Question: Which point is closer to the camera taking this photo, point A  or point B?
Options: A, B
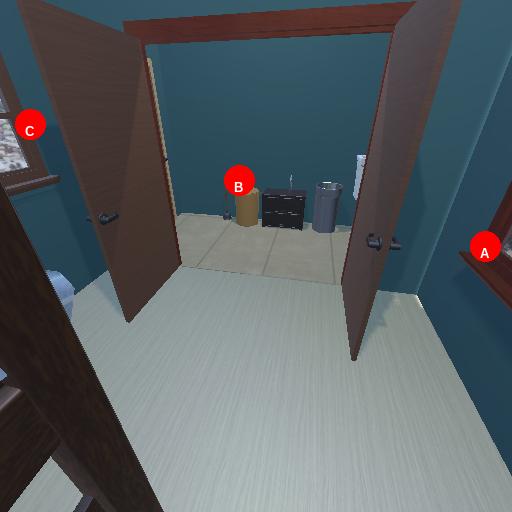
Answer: A